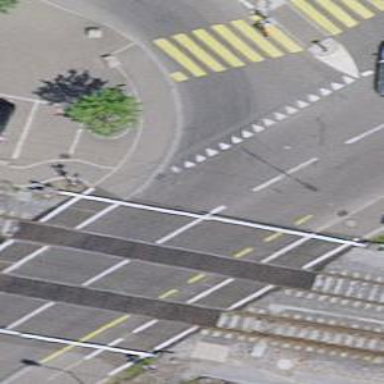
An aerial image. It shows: Level crossing with double half barrier.